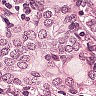
Metastatic tissue present: yes